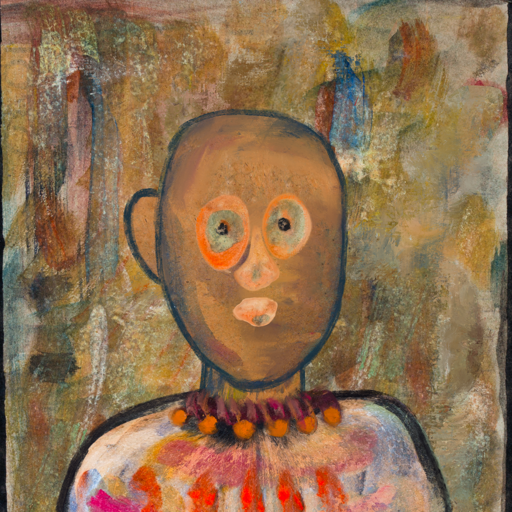
Background: Pipe, Head And Neck Front: In_The_Sun, Face Front: Childish, Bust: Childish, Hair Front: Blank, Head Accessory: Blank, Second Necklace: Blank, Necklace: Doll, Baby: Blank